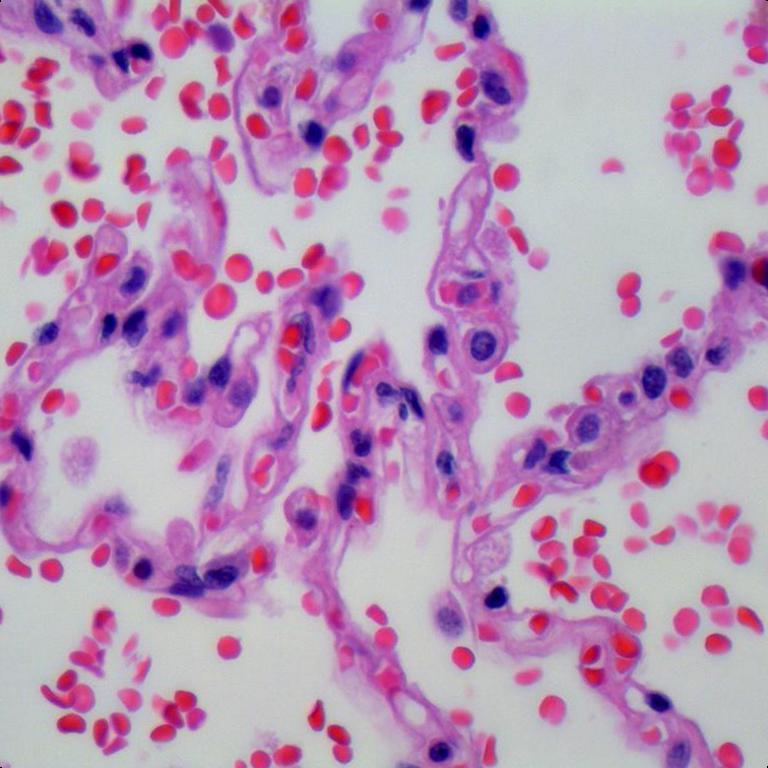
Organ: lung
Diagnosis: benign